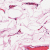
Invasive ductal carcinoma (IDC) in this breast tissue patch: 0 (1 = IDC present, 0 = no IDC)